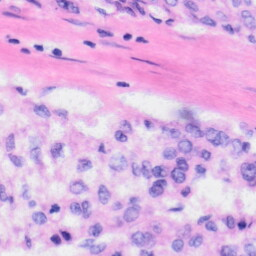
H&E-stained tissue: Liver